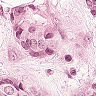
Metastatic tissue present: yes